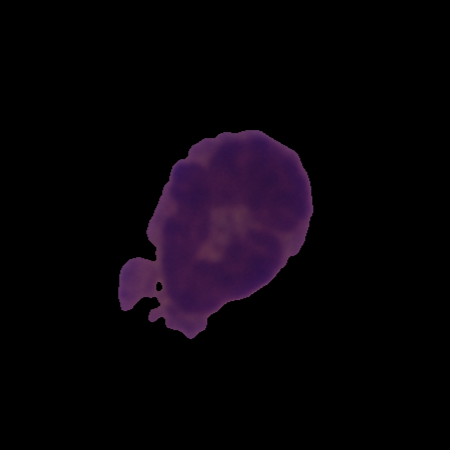
Label: healthy